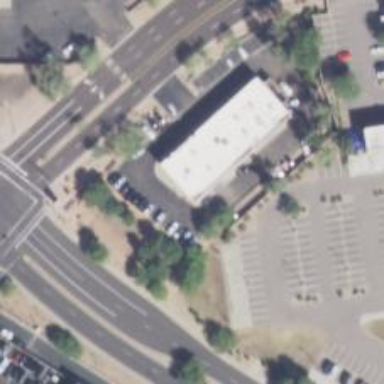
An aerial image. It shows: Car rental facility.